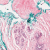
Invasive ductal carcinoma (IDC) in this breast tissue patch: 0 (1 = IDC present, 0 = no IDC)